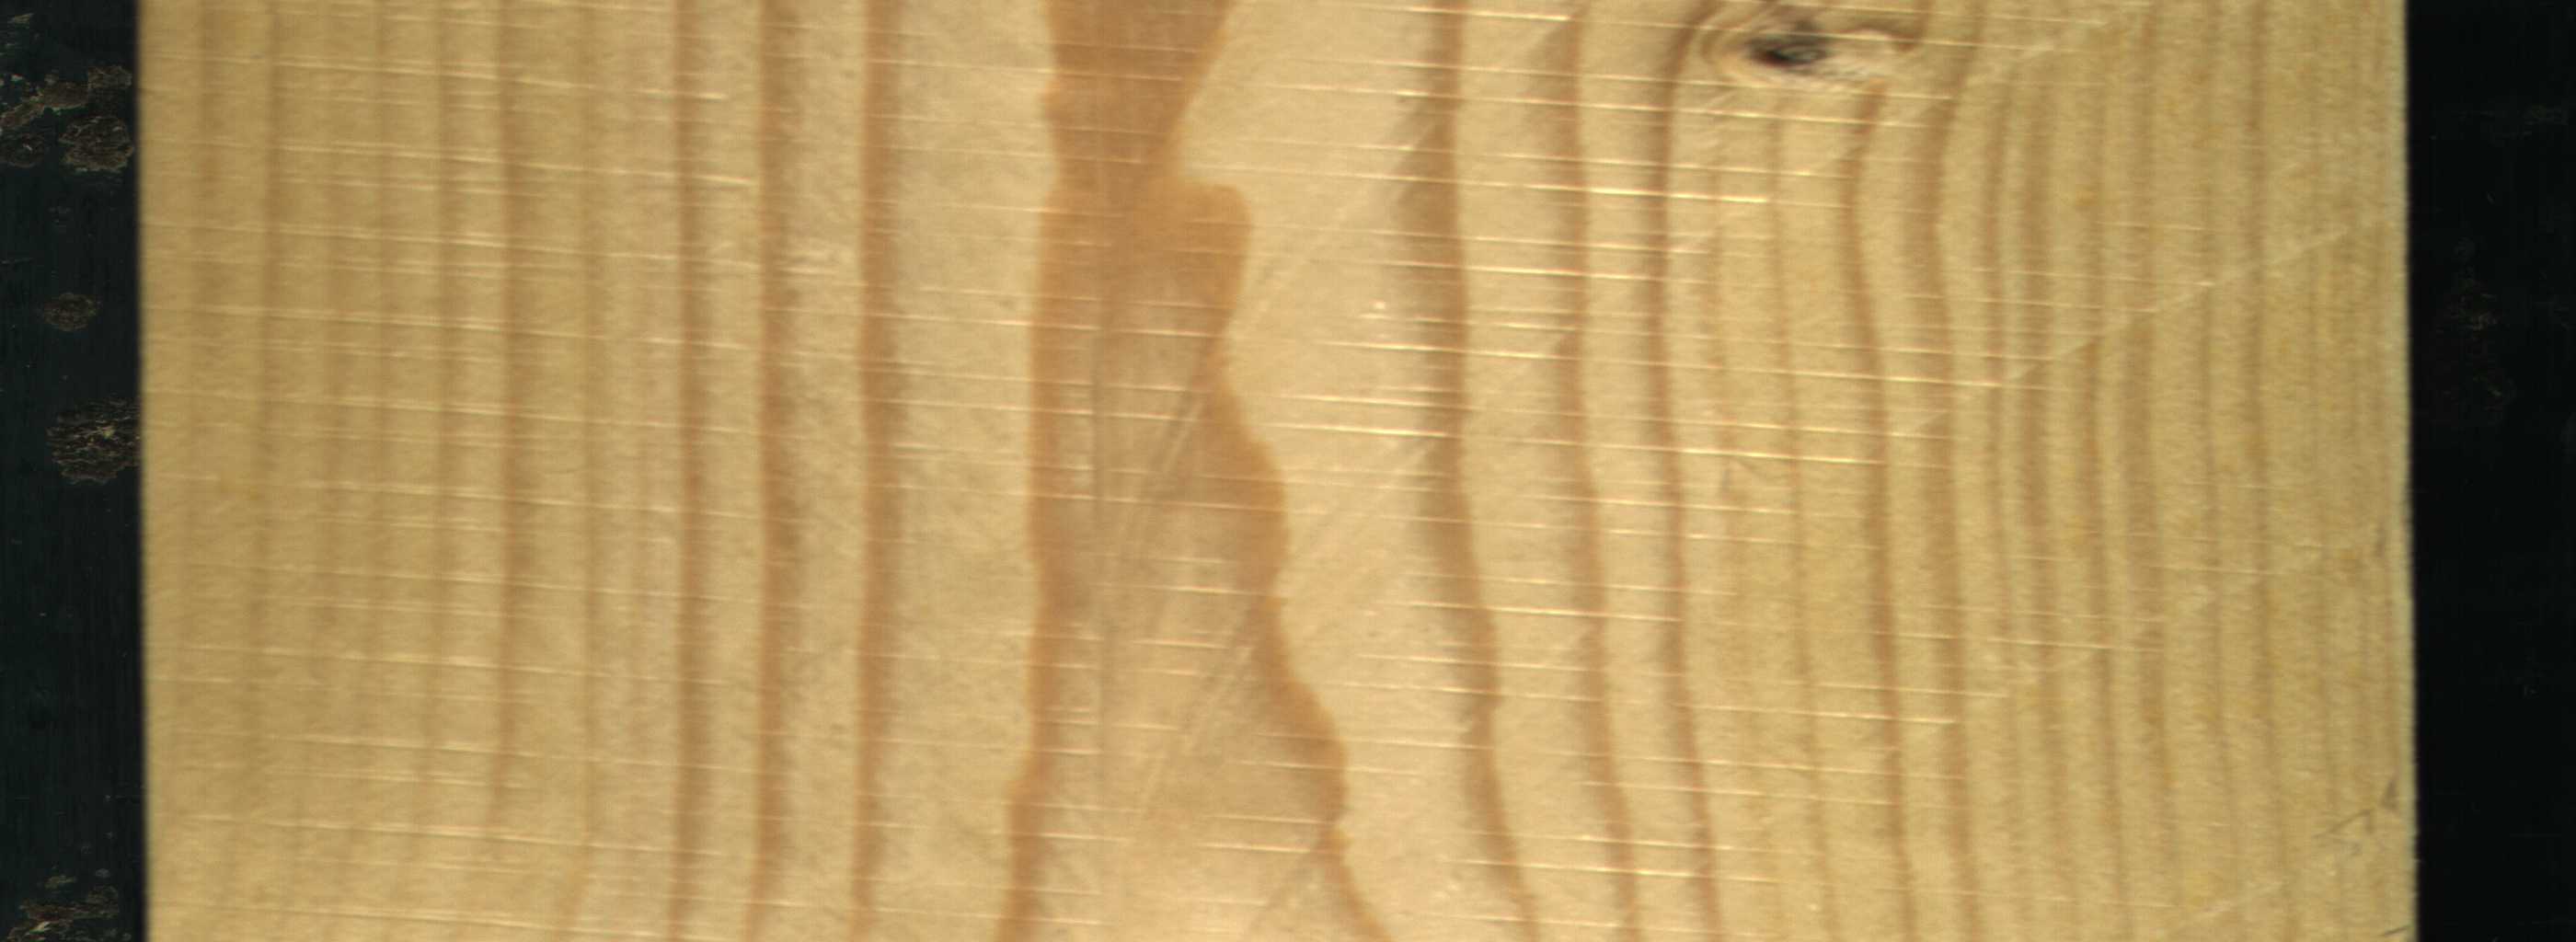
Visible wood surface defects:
Live_Knot